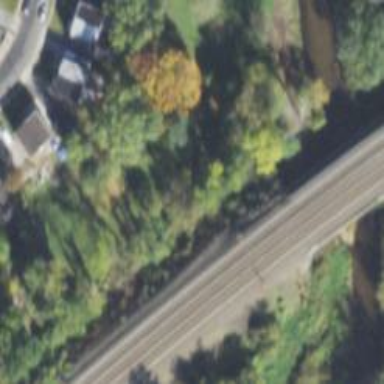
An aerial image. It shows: Bridge over railway with electrified contact lines.